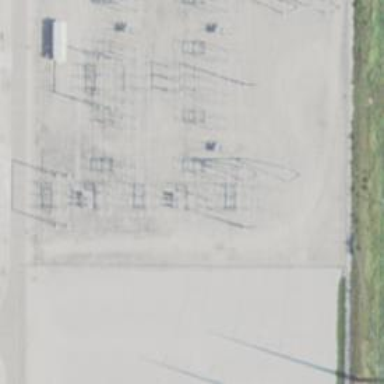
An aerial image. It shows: Switch for power supply.